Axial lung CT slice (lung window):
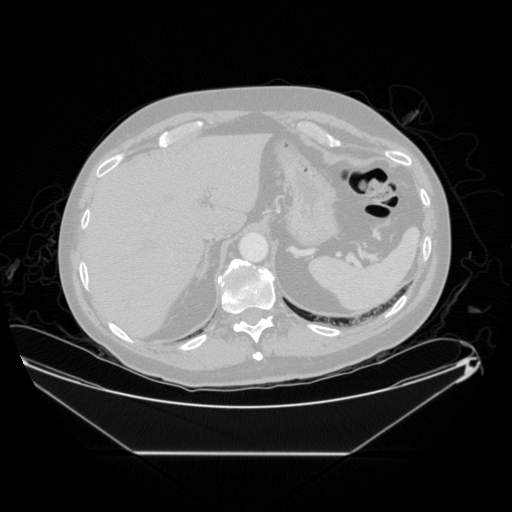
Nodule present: no